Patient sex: M
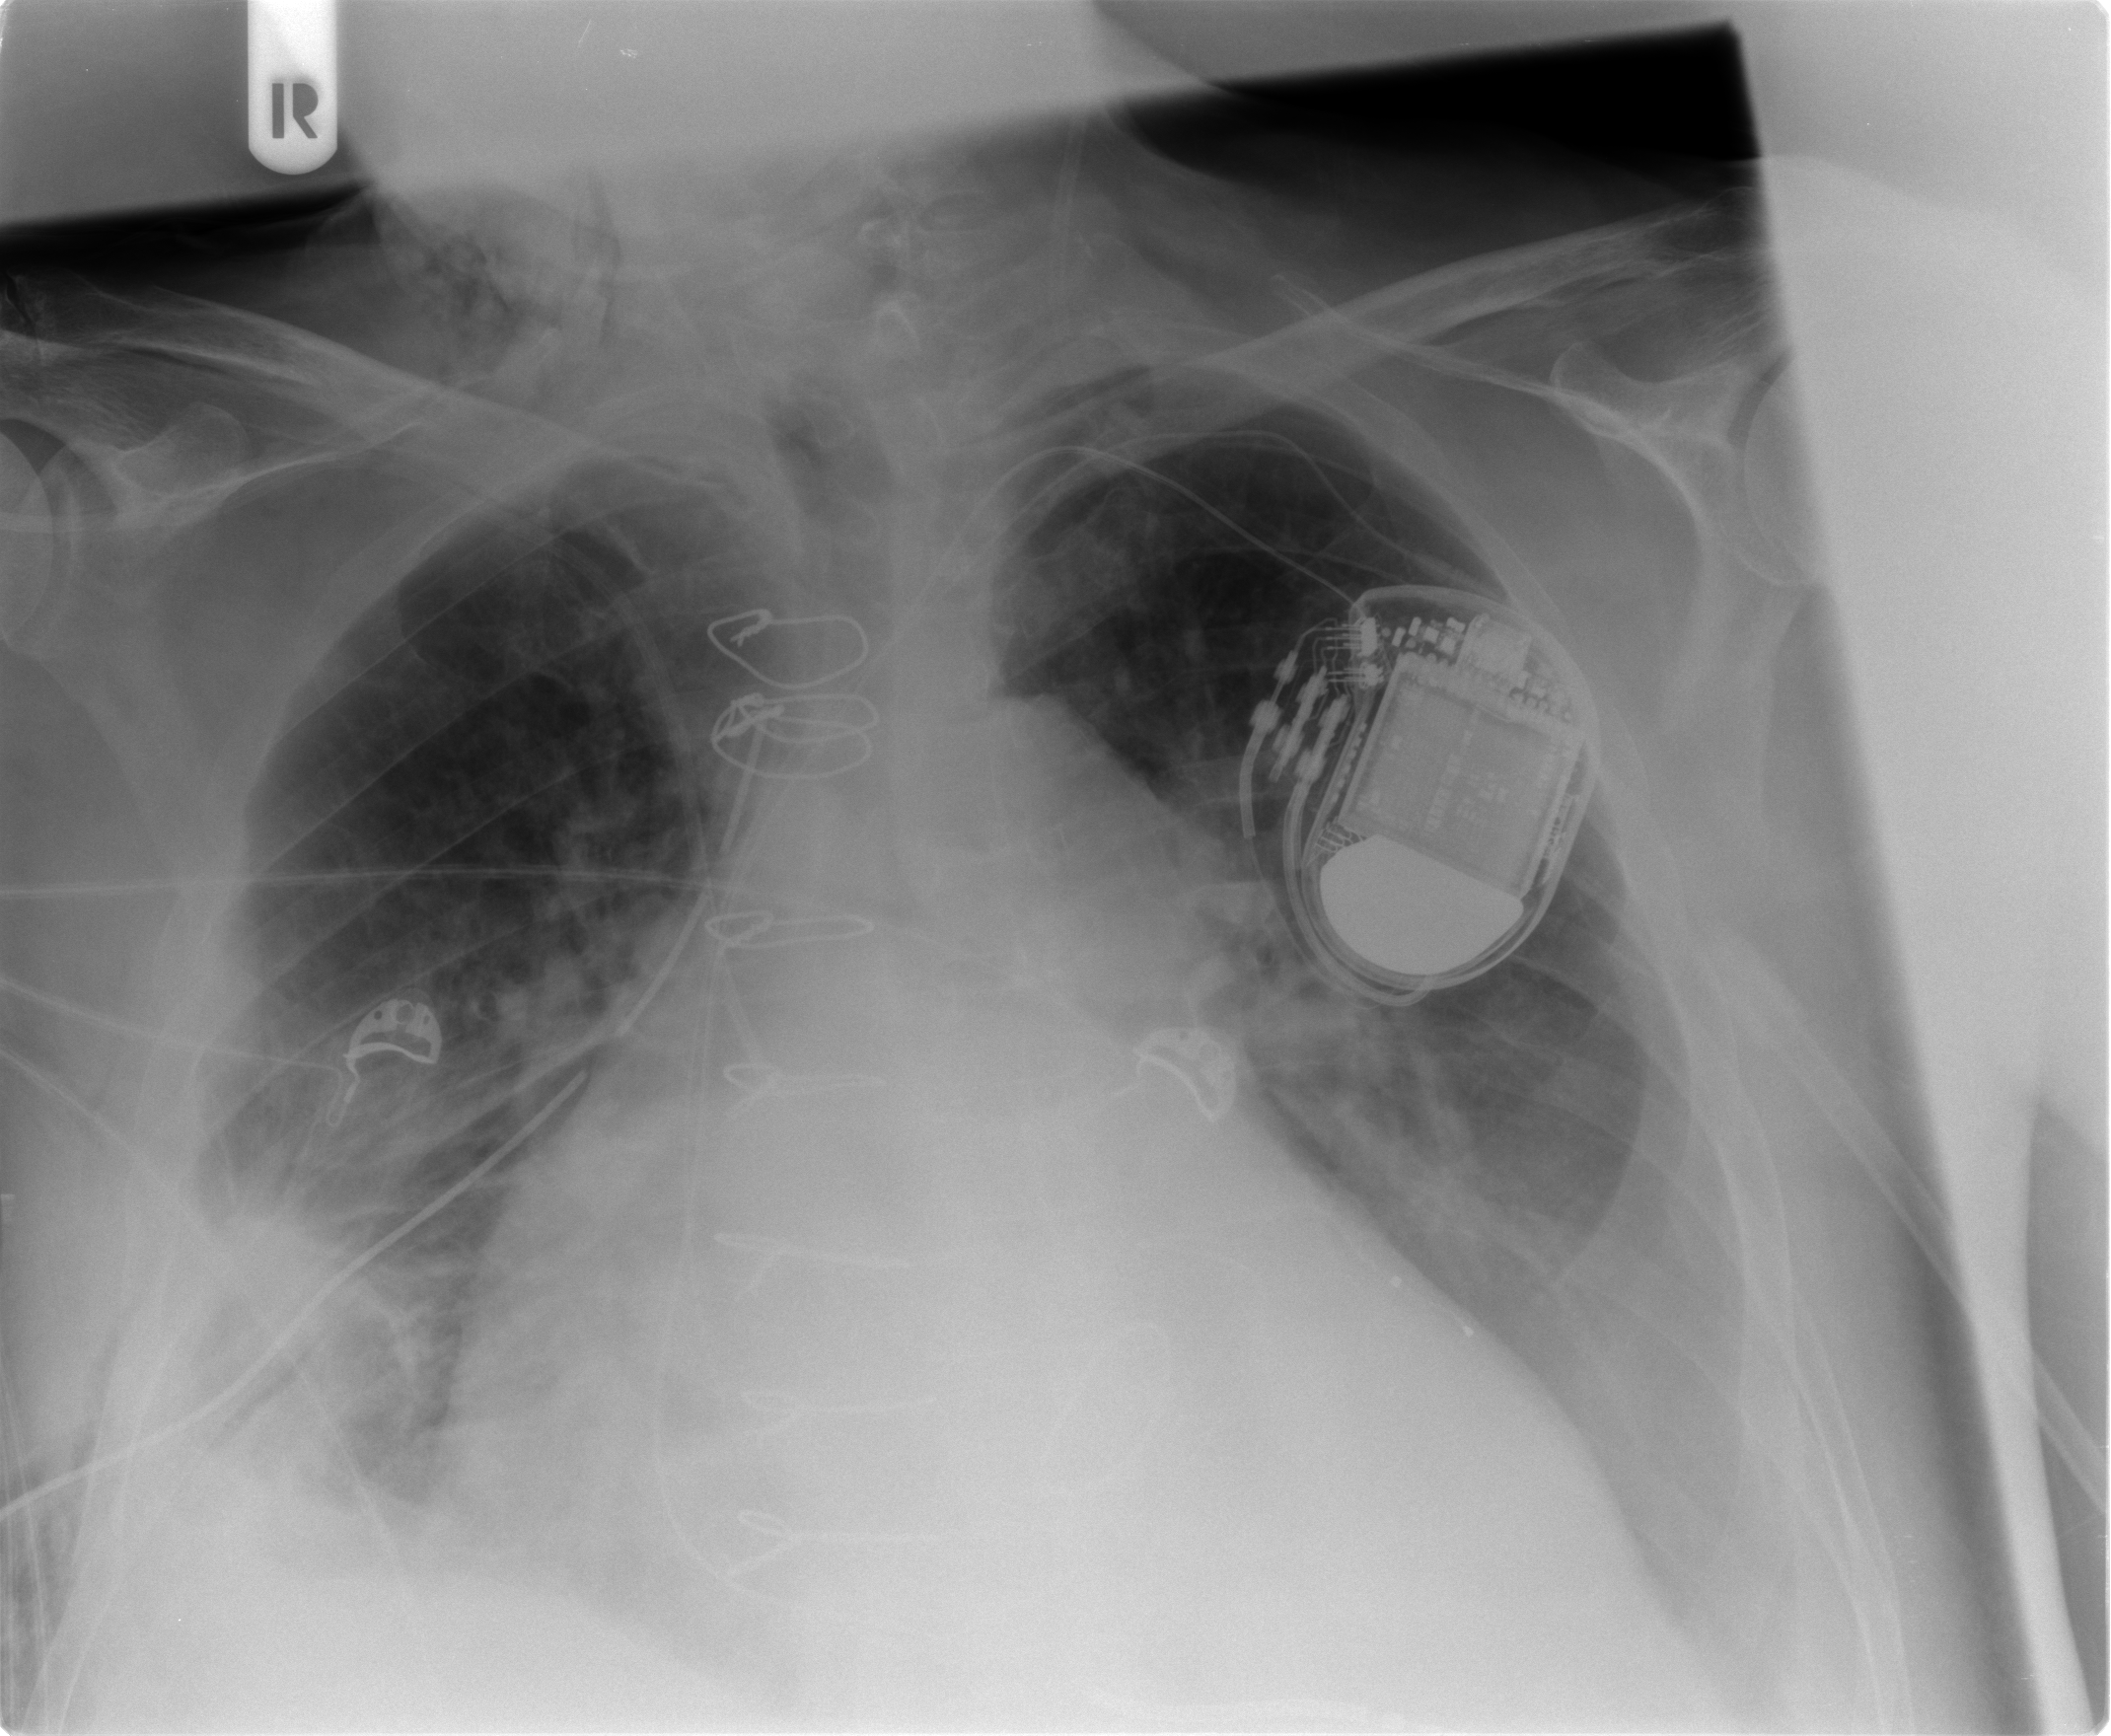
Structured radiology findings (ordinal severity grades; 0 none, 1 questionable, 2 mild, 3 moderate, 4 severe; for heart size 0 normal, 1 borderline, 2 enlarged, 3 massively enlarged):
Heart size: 2
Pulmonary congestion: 2
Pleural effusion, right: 2
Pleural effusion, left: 2
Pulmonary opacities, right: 2
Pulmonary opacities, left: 0
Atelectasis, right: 3
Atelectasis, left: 2